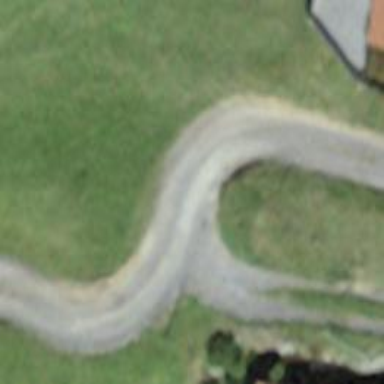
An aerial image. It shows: Residential road with compacted surface.